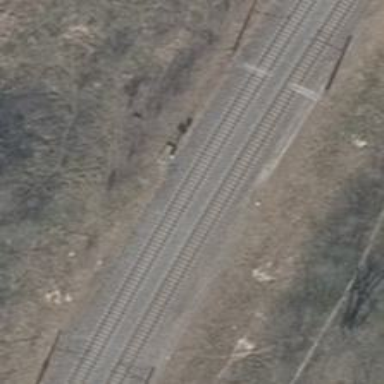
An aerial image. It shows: Railway signal.